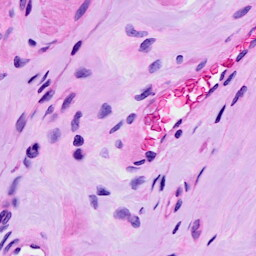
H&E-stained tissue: Ovarian